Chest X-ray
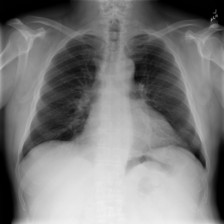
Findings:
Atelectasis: negative
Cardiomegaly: negative
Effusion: negative
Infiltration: negative
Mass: negative
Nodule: negative
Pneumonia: negative
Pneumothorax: negative
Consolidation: negative
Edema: negative
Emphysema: negative
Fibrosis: negative
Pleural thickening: negative
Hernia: negative